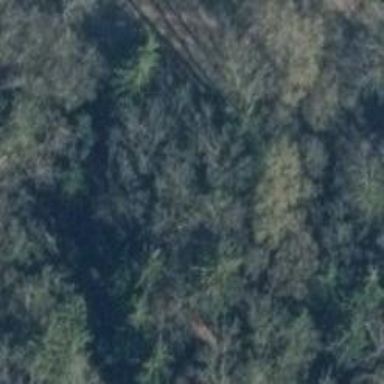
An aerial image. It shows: Hunting stand.